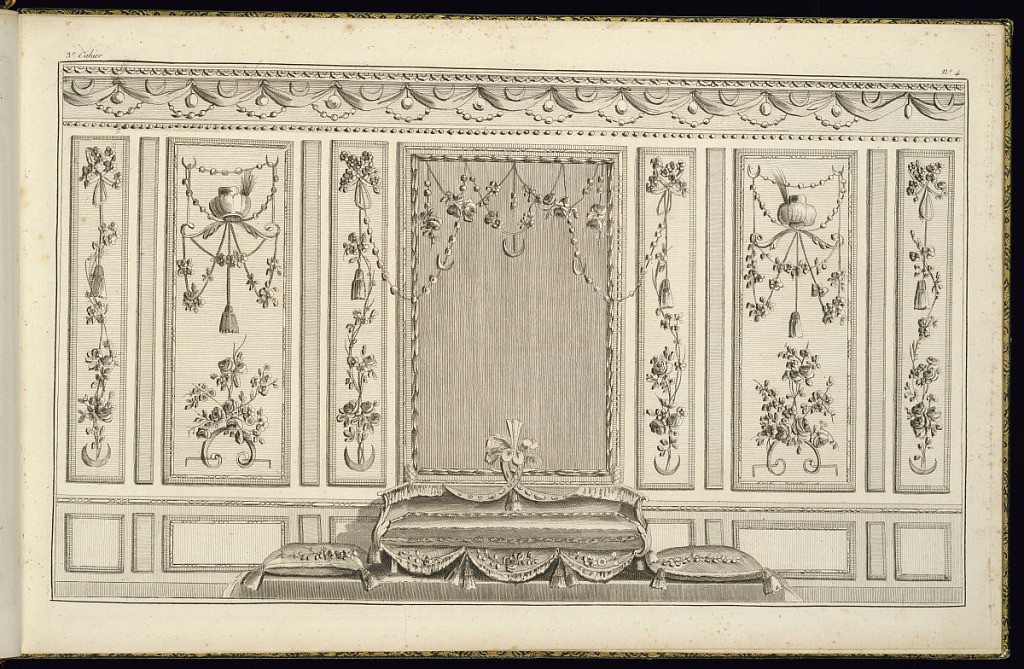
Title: Interior Wall Elevation with a Sofa
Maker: Pierre Ranson, French, 1736–1786
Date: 1779-84
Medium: Etching and engraving on laid paper
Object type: Print
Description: A design for an interior wall featuring ornately painted panels and a sofa in the center with a large mirror above, decorated with ‘turquerie' (Turkish style) motifs. The panels are decorated with festoons of pearls and flowers, sprigs of flowering branches, crescent moons, tassels, scrolling leaves (rinceaux), and Turkish style turbans with feathers. The frieze above features a repeating pattern of fabric, pearls, and crescent moons. The sofa is decorated with feathers, scrolling leaves, and floral textiles with tassels and passementeries. Cushions on the floor on either side. The plate is numbered.